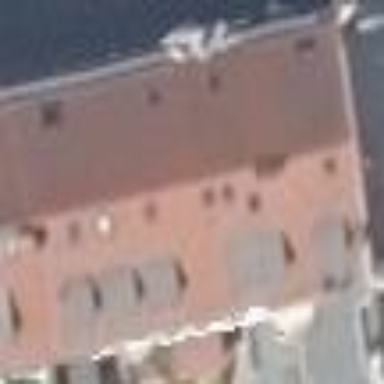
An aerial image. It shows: Historic residential building with baroque architecture. It has gabled roof made of red roof tiles.